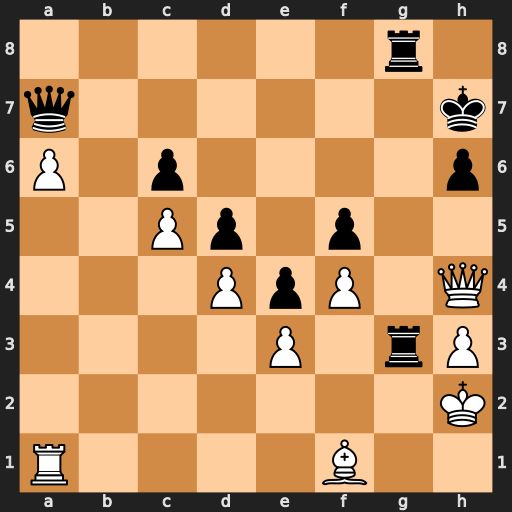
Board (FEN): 6r1/q6k/P1p4p/2Pp1p2/3PpP1Q/4P1rP/7K/R4B2
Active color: w
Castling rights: -
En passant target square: -
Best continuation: Qxg3 Rxg3 Kxg3